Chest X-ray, AP view. Patient: 38 years old, sex F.
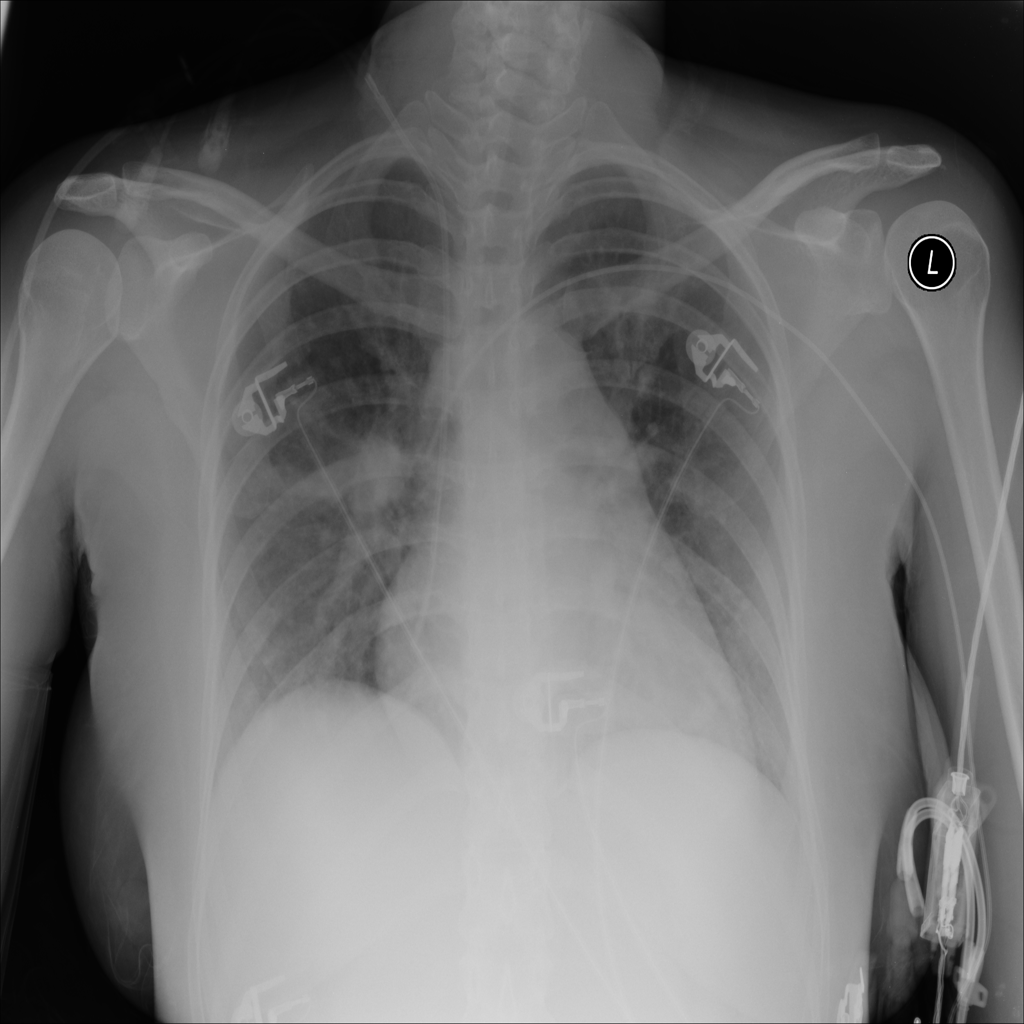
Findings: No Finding